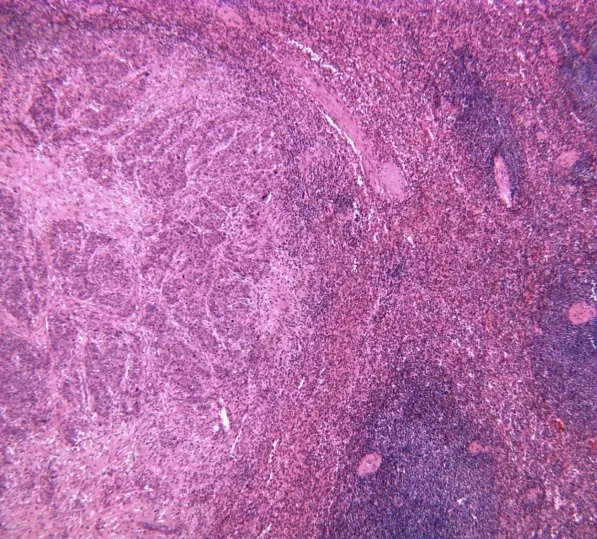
Representative section of spleen stained with hematoxylin and eosin (20x) demonstrating morphology similar to that seen in the ovary. Normal residual spleen is seen on the right.
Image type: pathology (h&e)